Question: Right now I try to solve a problem which seems for my understanding somehow related to <URL>
I have several streams of data in my table. I want to sum them up by time, but they have not always the same timestamp. The table looks like this:
Schema:
'''
CREATE TABLE Table1
("id" int, "stream_id" int, "timestamp" timestamp, "value" real)
;
INSERT INTO Table1
("id", "stream_id", "timestamp", "value")
VALUES
(1, 7, '2015-06-01 15:20:30', 0.1),
(2, 7, '2015-06-01 15:20:31', 0.2),
(3, 7, '2015-06-01 15:20:32', 0.3),
(4, 7, '2015-06-01 15:25:30', 0.5),
(5, 7, '2015-06-01 15:25:31', 1.0),
(6, 6, '2015-06-01 15:20:31', 1.1),
(7, 6, '2015-06-01 15:20:32', 1.2),
(8, 6, '2015-06-01 15:20:33', 1.3),
(9, 6, '2015-06-01 15:25:31', 1.5),
(10, 6, '2015-06-01 15:25:32', 2.0)
;
'''
My attempt to solve it:
'''
with ts as (select "timestamp"
from Table1
order by "timestamp"
),
data as (select "timestamp","value"
from Table1
order by "timestamp"
),
streams as (select "stream_id"
from Table1
group by "stream_id"
order by "stream_id"
)
select * .... (question)
'''
I wish to get a graph line for all summed up data. When at a time, there is no data in the other streams, the sum should take the line, which 'timestamp < current_timestamp' but nearest at the current time_stamp. If there is no value, assume 0.
I thought about recursive queries, but I somehow don't see the solution...
EDIT: Here I tried to explain it graphically:

EDIT 2:
I think about something like this, but I don't get the last "thingy" to finish it.
'''
with RECURSIVE data as (
select * from rawdata
where date(date_time)='2014-05-01'
),
streams as (
select stream_id from data
group by stream_id
),
t(n) AS (
VALUES (1)
UNION ALL
SELECT n+1 FROM t WHERE n < (select count(*) from streams)
)
SELECT n FROM t;
'''
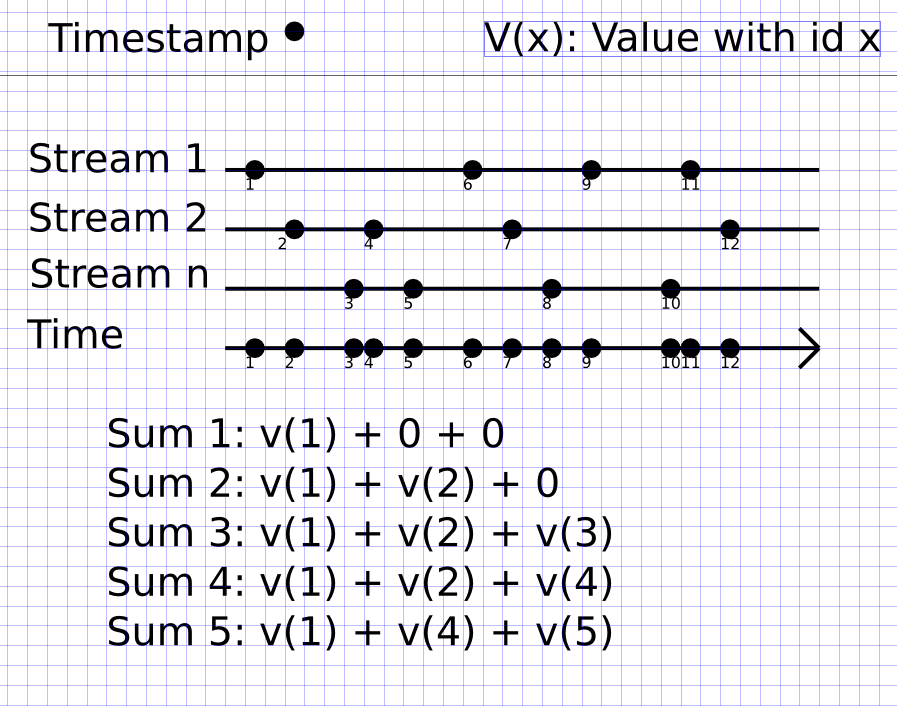
Answer: I apologize, there was an error in the previous query
Here is a new, corrected query:
'''
WITH times AS(
SELECT DISTINCT "timestamp" As tm
FROM table1
)
SELECT tm, SUM( val ) as s_u_m
FROM (
SELECT tm, "stream_id",
( SELECT "value" FROM Table1 t2
WHERE t2."timestamp" = max( t1."timestamp" )
AND t2."stream_id" = t1."stream_id"
ORDER BY "id" DESC LIMIT 1
) As val
FROM times t
JOIN table1 t1
ON t.tm >= t1."timestamp"
GROUP BY tm, "stream_id"
order by tm
) you_must_have_an_alias_here_in_order_to_avoid_the_syntax_error
GROUP BY tm
ORDER BY tm;
;
'''
and a demo with 3 streams in the source data: <URL>
---
This is a source table with a layout that mimics the layout of your graph:
'''
| x | id | timestamp | stream6 | stream7 | stream8 |
|----|----|------------------------|---------|---------|---------|
| 1 | 1 | June, 01 2015 15:20:30 | (null) | 0.1 | (null) |
| 2 | 2 | June, 01 2015 15:20:31 | (null) | 0.2 | (null) |
| 3 | 3 | June, 01 2015 15:20:31 | 1.1 | (null) | (null) |
| 4 | 4 | June, 01 2015 15:20:32 | (null) | 0.3 | (null) |
| 5 | 5 | June, 01 2015 15:20:32 | 1.2 | (null) | (null) |
| 6 | 11 | June, 01 2015 15:20:32 | (null) | (null) | 2.3 |
| 7 | 12 | June, 01 2015 15:20:32 | (null) | (null) | 1.1 |
| 8 | 10 | June, 01 2015 15:20:33 | 1.3 | (null) | (null) |
| 9 | 13 | June, 01 2015 15:20:33 | (null) | (null) | 1.7 |
| 10 | 6 | June, 01 2015 15:25:30 | (null) | 0.5 | (null) |
| 11 | 7 | June, 01 2015 15:25:31 | 1.5 | (null) | (null) |
| 12 | 8 | June, 01 2015 15:25:31 | (null) | 1 | (null) |
| 13 | 9 | June, 01 2015 15:25:32 | 2 | (null) | (null) |
'''
---
( v(3) means: value from a record with x=3)
'''
| tm | s_u_m |
|------------------------|-----------|
| June, 01 2015 15:20:30 | 0.1 | 0 + v(1) + 0
| June, 01 2015 15:20:31 | <PHONE> | v(3) + v(2) + 0
| June, 01 2015 15:20:32 | 2.6 | v(5) + v(4) + v(7) => see note below !!!
| June, 01 2015 15:20:33 | 3.3 | v(8) + v(4) + v(9)
| June, 01 2015 15:25:30 | 3.5 | v(8) + v(10)+ v(9)
| June, 01 2015 15:25:31 | 4.2 | v(11)+ v(12)+ v(9)
| June, 01 2015 15:25:32 | 4.7 | v(13)+ v(12)+ v(9)
'''
---
'| June, 01 2015 15:20:32 | 2.6 |'
The source table in the demo contains two records with the same date and the same source_id:
'''
| 6 | 11 | June, 01 2015 15:20:32 | (null) | (null) | 2.3 |
| 7 | 12 | June, 01 2015 15:20:32 | (null) | (null) | 1.1 |
'''
The query picks up only the latest record x=7 due to 'ORDER BY "id" DESC' in this code fragment:
'''
( SELECT "value" FROM Table1 t2
WHERE t2."timestamp" = max( t1."timestamp" )
AND t2."stream_id" = t1."stream_id"
ORDER BY "id" DESC LIMIT 1
) As val
'''
If you want to pick up the first record x=6 instead of the latest, then remove 'DESC' from the order by clause.
If you want to sum all records with the same date and stream_id (in the above example - records 6 + 7), then change the above query to:
'''
( SELECT SUM("value") FROM Table1 t2
WHERE t2."timestamp" = max( t1."timestamp" )
AND t2."stream_id" = t1."stream_id"
) As val
'''
And if you want to pick up a random record, then use 'ORDER BY random()'.